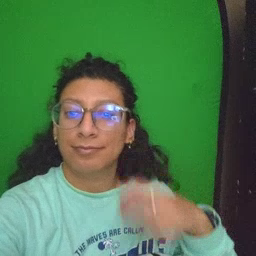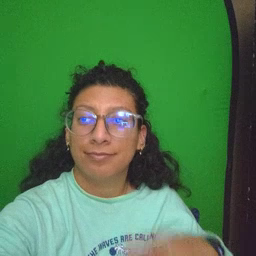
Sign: gum